Question: I try to use Jquery Datatable.
Firstly, I create a empty datatable :
'''
<script>
$('#myTable').dataTable();
</script>
<table id="myTable" class="display" cellspacing="0" width="100%">
<thead>
<tr>
<th>Name</th>
<th>Position</th>
<th>Office</th>
<th>Extn.</th>
<th>Start date</th>
<th>Salary</th>
</tr>
</thead>
</table>
'''
I want to load the data in the table without refreshing the page by clicking a "refresh" button.
The refresh button click will trigger an ajax call:
'''
function reloadTable(){
var selectDraftsTable = $("#myTable").DataTable();
$.ajax ({
url: "[BACKEND URL]",
cache: false,
type: "POST",
dataType: "json",
success: function(json) {
// clear the data in the table.
selectDraftsTable.fnClearTable();
// how to load JSON type of data here??
}
});
}
'''
Here is an example of my data source:
'''
[
{
"name": "Tiger Nixon",
"position": "System Architect",
"salary": "$320,800",
"start_date": "2011/04/25",
"office": "Edinburgh",
"extn": "5421"
},
{
"name": "Garrett Winters",
"position": "Accountant",
"salary": "$170,750",
"start_date": "2011/07/25",
"office": "Tokyo",
"extn": "8422"
},
{
"name": "Ashton Cox",
"position": "Junior Technical Author",
"salary": "$86,000",
"start_date": "2009/01/12",
"office": "San Francisco",
"extn": "1562"
},
{
"name": "Cedric Kelly",
"position": "Senior Javascript Developer",
"salary": "$433,060",
"start_date": "2012/03/29",
"office": "Edinburgh",
"extn": "6224"
}
]
'''
How to load these data into the datatable in success function after ajax call?
If I have two more special columns in the tables. For example,
'''
<table id="myTable" class="display" cellspacing="0" width="100%">
<thead>
<tr>
<th>CheckBox<th> <!---------- Special column 1 --------->
<th>Buttons</th> <!---------- Special column 2 --------->
<th>Name</th>
<th>Position</th>
<th>Office</th>
<th>Extn.</th>
<th>Start date</th>
<th>Salary</th>
</tr>
</thead>
</table>
'''
It should looks something like:

**The table contains a checkbox column and a button column (button column may contains more than 1 button). I guess I should create these 2 columns when I render the data source because nothing about these 2 special columns is related to backend.
The data source is the same in above. How do I load this data source to the correct columns? and How do I render the checkbox and button in the column after getting those data from ajax.
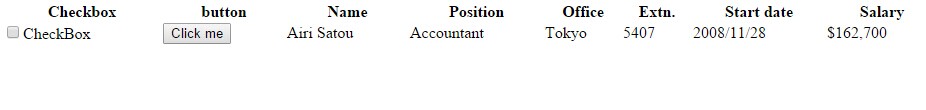
Answer: Here is the reloadTable() function.
'''
var data = [{
"name": "Tiger Nixon",
"position": "System Architect",
"salary": "$320,800",
"start_date": "2011/04/25",
"office": "Edinburgh",
"extn": "5421"
}, {
"name": "Garrett Winters",
"position": "Accountant",
"salary": "$170,750",
"start_date": "2011/07/25",
"office": "Tokyo",
"extn": "8422"
}, {
"name": "Ashton Cox",
"position": "Junior Technical Author",
"salary": "$86,000",
"start_date": "2009/01/12",
"office": "San Francisco",
"extn": "1562"
}, {
"name": "Cedric Kelly",
"position": "Senior Javascript Developer",
"salary": "$433,060",
"start_date": "2012/03/29",
"office": "Edinburgh",
"extn": "6224"
}];
function reloadTable() {
var selectDraftsTable = $("#myTable").DataTable();
var i;
var b = $('<button>Blah!</b>');
var c = $('<input type="checkbox">');
// Add new data
for (i in data) {
b.attr('id', 'b' + i);
c.attr('id', 'b' + i);
// This is the table ( button + checkbox + data values
selectDraftsTable.row.add(
[
b[0].outerHTML,
c[0].outerHTML
].concat(
Object.keys(data[i]).map(function(k) { return data[i][k]; })
)
).draw();
}
}
reloadTable();
'''
'''
<link href="http://maxcdn.bootstrapcdn.com/bootstrap/3.3.0/css/bootstrap.min.css" rel="stylesheet"/>
<script src="https://ajax.googleapis.com/ajax/libs/jquery/2.1.1/jquery.min.js"></script>
<script src="https://cdnjs.cloudflare.com/ajax/libs/datatables/1.10.3/js/jquery.dataTables.min.js"></script>
<table id="myTable" class="display" cellspacing="0" width="100%">
<thead>
<tr>
<th>Checkbox</th>
<th>Buttons</th>
<th>Name</th>
<th>Position</th>
<th>Office</th>
<th>Extn.</th>
<th>Start date</th>
<th>Salary</th>
</tr>
</thead>
</table>
'''
For the 2nd question, you can insert the button or input field HTML, it will work just like any type of data.